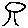
Label: tree